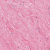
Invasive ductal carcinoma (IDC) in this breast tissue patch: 0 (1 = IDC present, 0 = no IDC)